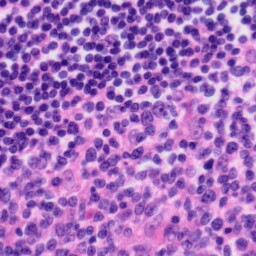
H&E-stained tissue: Tonsil